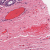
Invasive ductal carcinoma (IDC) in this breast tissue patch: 0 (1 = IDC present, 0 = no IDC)